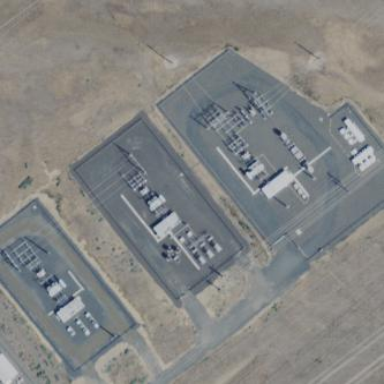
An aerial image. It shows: Power substation.